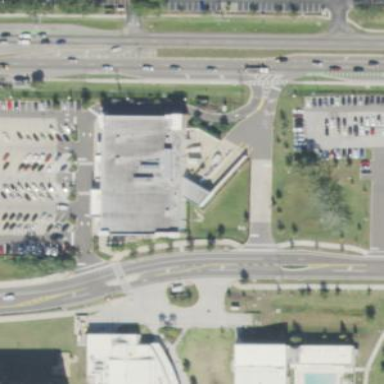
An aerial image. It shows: Supermarket building.